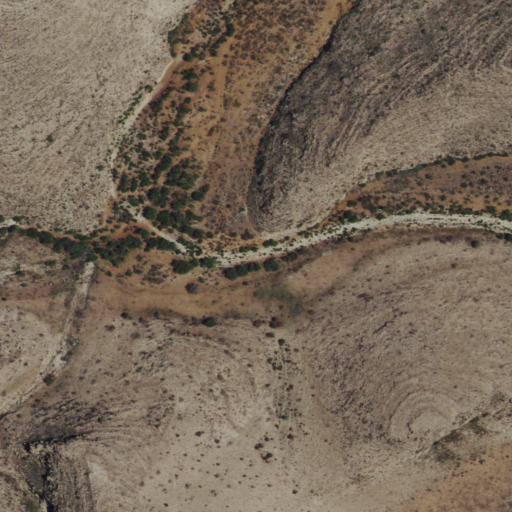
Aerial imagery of valley in New Mexico named Rawhide Canyon containing shrub, grassland, and evergreen forest